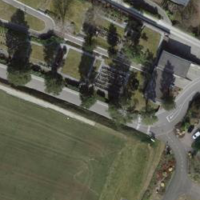
EUNIS habitat code: 54
Species observed at this site:
Buteo buteo